Опыт Штерна-Герлаха был выполнен в 1922 г. и в конечном итоге привел к определению магнитного момента электрона. В этом эксперименте пучок атомов серебра массой \(m= 1.80\times 10^{-25}\)~кг вылетает из печи, поддерживаемой при температуре \(T=1.2 \times 10^3\)~К (рис. 1). Предположим, что при вылете из печи все атомы имеют одинаковый импульс вдоль направления \(z\). Влияние гравитации не учитывайте.
Скорость \(v_z\) атомов серебра, испущенных из печи, может быть оценена как \(\sqrt{3 k_B T/m}\). Вычислите значение скорости.
После испускания из печи атомы серебра проходят расстояние \(l_{1}=0.25\)~м вдоль оси \(z\). После этого атомы серебра проходят расстояние \(l_{2}=0.5\)~м между двумя магнитами. Магниты создают неоднородное магнитное поле \(B\) вдоль оси \(x\) с постоянным градиентом \(dB/dx\). Считайте, что магнитный момент атомов серебра направлен либо в направлении \(+x\), либо в направлении \(-x\), т.е. \(\vec{\mu_s}=\pm\mu_s\hat{\imath}\). После прохождения через магниты атомы серебра проходят расстояние \(l_{3}=0.25\)~м перед попаданием на экран \(PP'\). Расстояние между двумя местами попаданий на экране \(\Delta x\). Получение выражение для расстояния \(\Delta x\). Эта часть посвящена установке, создающей неоднородное магнитное поле (\(dB/dx \neq 0\)). Она состоит из нескольких подчастей. Два очень длинных провода, параллельных оси \(z\), расположены в точках \(A_1\, (0,-a,z)\) и \(A_2\,(0,a,z)\) (рис. ниже). Сила тока в проводах равна \(I_0\). Через провод \(y=-a\) ток протекает в направлении \(-\hat{k}\), через провод \(y=a\) — в направлении \(\hat{k}\). Вся система находится в среде с высокой относительной магнитной проницаемостью \(\mu_r\). Мы обозначаем \(\mu\) = \(\mu_0 \mu_r\). Провода изолированы и утечек тока нет.
Получите выражение для вектора индукции магнитного поля в точке \(P_1\, (x,y,0)\) в плоскости \(x\)-\(y\) (рис. 2).
Рассмотрим окружность с центром \(C\) на оси \(x\) (\(x_c,0\)) с радиусом равным длине отрезка \(A_1C\) (рис. 2). Определите направление вектора индукции магнитного поля в точках \(R\) (на оси \(x\)) и \(P_0\) (\(CP_0\) параллельна оси \(y\)).
Теперь рассмотрим случай, когда часть материала с высокой магнитной проницаемостью между окружностями радиусами $A_1C$ и $A_1D$ была удалена и заменена воздухом под низким давлением (рис. 2). Из непрерывности можно показать, что магнитное поле в этом зазоре описывается тем же выражением, что и в случае, когда вещество присутствует (мы используем данный факт без доказательства и вам его доказывать не требуется). Получите выражение для вектора индукции магнитного поля в точке \((x, 0)\) в области с воздухом.
Как указано выше, атомы серебра движутся в плоскости \((x,0,z)\) вдоль оси $z$ с начальной скоростью \(\vec{v}\,=\,v_z\hat{k}\). Магнитный момент атомов серебра \(\vec{\mu}_s=\pm\mu_s\hat{\imath}\). Получите выражение для модуля силы \(F_x\), действующей на атомы серебра в направлении оси \(x\). Выразите ответ через \(\mu_s, I_0, a, \mu\) и соответствующие координаты.
Мы считаем, что такая сила \(F_x\) действует на всем отрезке длиной \(l_2\) оси \(z\) (рис. 1). Также считаем, что атомы серебра проходят через среднюю точку \(P\) отрезка \(RQ\) (рис. 2). Следующие величины считайте заданными: \( \frac{\mu}{\mu_0} = 10^4;\) \(a=0.60\)~см; \(OC=0.60\)~см; \(OD=0.80\); \(I_0=2.00\)~А. Здесь \(\mu_0\) — магнитная постоянная. Получите численные значения для величин магнитного поля \(B_P\) и его градиента \(dB_P/dx\) в средней точке. Ответ выразите в единицах СИ.
В опыте Штерна-Герлаха было получено значение \(\Delta x\) = 0.20~см, если скорость атомов серебра была равна \(v_z = 5.00 \times 10^2\)~м/с. Получите значение магнитного момента \(\mu_s\) атомов серебра в единицах СИ.
Не все атомы серебра имеют одинаковую скорость. Пусть ширина интервала скоростей составляет 20 \%. Какой будет ширина \(\delta x\) каждой из линий на экране?
Какой вследствие этого будет погрешность \(\delta \mu_s\) определения значения магнитного момента?
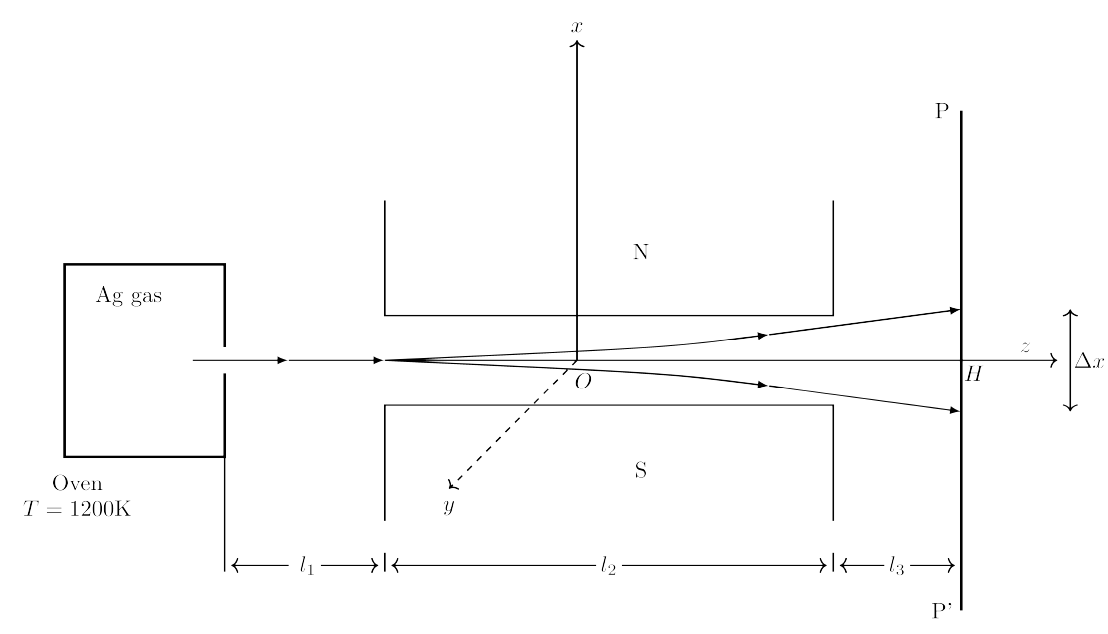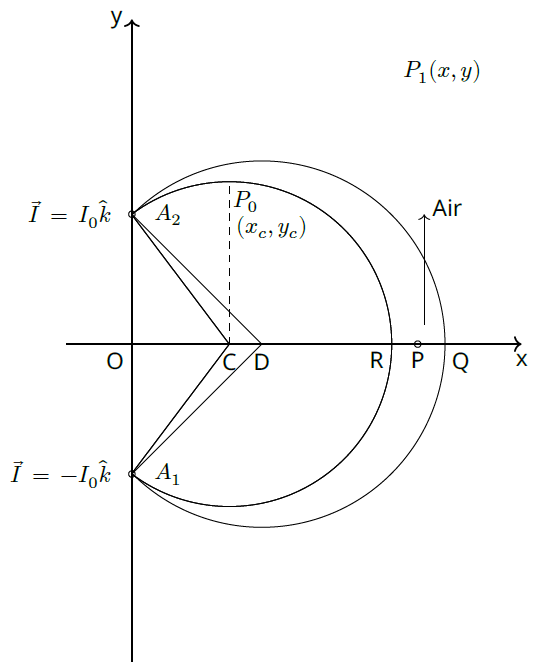
Скорость \(v_z\) атомов серебра, испущенных из печи, может быть оценена как \(\sqrt{3 k_B T/m}\). Вычислите значение скорости.
Ответ: $$v_z = \sqrt{\frac{3 k_B T}{m}} = 5.255\times 10^2 \text{ м} \cdot \text{с}^{-1}.$$

После испускания из печи атомы серебра проходят расстояние \(l_{1}=0.25\)~м вдоль оси \(z\). После этого атомы серебра проходят расстояние \(l_{2}=0.5\)~м между двумя магнитами. Магниты создают неоднородное магнитное поле \(B\) вдоль оси \(x\) с постоянным градиентом \(dB/dx\). Считайте, что магнитный момент атомов серебра направлен либо в направлении \(+x\), либо в направлении \(-x\), т.е. \(\vec{\mu_s}=\pm\mu_s\hat{\imath}\). После прохождения через магниты атомы серебра проходят расстояние \(l_{3}=0.25\)~м перед попаданием на экран \(PP'\). Расстояние между двумя местами попаданий на экране \(\Delta x\). Получение выражение для расстояния \(\Delta x\).
Решение: Величина ускорения $a$ атомов серебра в области, длиной $l_2$, равна $$a = \frac{\mu_s}{m} \frac{dB}{dx}.$$ Проекция скорости на горизонтальное направление постоянная и равна $v_z$. Расстояние $l_2$ проходится за время $l_2/v_z$. После прохождения области неоднородного магнитного поля отклонение составит $$\delta_1 = \frac{1}{2} \frac{\mu_s}{m} \frac{dB}{dx} \frac{l_2^2}{v_z^2}.$$ На последнем участке атом движется с постоянной скоростью, горизонтальная проекция равна $v_z$, вертикальная проекция скорости $v_{x0} = (\frac{\mu_s}{m} \frac{dB}{dx}) (\frac{l_2}{v_z}).$ Отклонение на этом последнем участке: $$\delta_2 = l_3 \frac{v_{x0}}{v_z} = l_3 l_2 \frac{\mu_s}{m v_z^2} \frac{dB}{dx}.$$ Полное отклонение $\delta_1+\delta_2$. Расстояние между линиями на экране $2 (\delta_1+\delta_2)$. Отсюда получается овтет.
Ответ: $$\Delta x = 2 \frac{\mu_s}{m} \frac{dB}{dx} \frac{l_2}{v_z^2} \left( \frac{l_2}{2} + l_3 \right).$$

Получите выражение для вектора индукции магнитного поля в точке \(P_1\, (x,y,0)\) в плоскости \(x\)-\(y\) (рис. 2).
Решение: Поле одного провода: $$\vec{B}_1(x,y)=\frac{\mu I_0}{2 \pi} \frac{\hat{k} \times (x \hat{i} + (y-a)\hat{j})}{r_1^2} .$$ Поле другого провода: $$\vec{B}_2(x,y)=- \frac{\mu I_0}{2 \pi} \frac{\hat{k} \times (x \hat{i} + (y+a)\hat{j})}{r_2^2} .$$ Суммарное поле находим как векторную сумму: $$\vec{B}(x,y) = \vec{B}_1(x,y) + \vec{B}_2(x,y)$$
Ответ: $$\vec{B}(x,y)=\frac{\mu I_0 a}{\pi r_1^2 r_2^2} \left[ 2xy \hat{j} + (x^2-y^2+a^2)\hat{i} \right]$$

Рассмотрим окружность с центром \(C\) на оси \(x\) (\(x_c,0\)) с радиусом равным длине отрезка \(A_1C\) (рис. 2). Определите направление вектора индукции магнитного поля в точках \(R\) (на оси \(x\)) и \(P_0\) (\(CP_0\) параллельна оси \(y\)).
Решение: Поле в точке $R(x_c+\sqrt{x_c^2+a^2},0)$ находим подстановкой $y=0$. Получаем что компонента $\hat{j}$ равна нулю. Поэтому, $\vec{B}(x,0) \propto \hat{i} $. Поле в точке $P_0(x_c, \sqrt{x_c^2+a^2})$ находим подстановкой координат в ответ C1. Получаем что компонента $\hat{i}$ равна нулю. Поэтому, $\vec{B}(x_c , (x_c^2+a^2)^{1/2}) \propto \hat{j} $
Ответ: $$\vec{B}(x,0) \propto \hat{i} $$ $$\vec{B}(x_c , (x_c^2+a^2)^{1/2}) \propto \hat{j} $$

Теперь рассмотрим случай, когда часть материала с высокой магнитной проницаемостью между окружностями радиусами $A_1C$ и $A_1D$ была удалена и заменена воздухом под низким давлением (рис. 2). Из непрерывности можно показать, что магнитное поле в этом зазоре описывается тем же выражением, что и в случае, когда вещество присутствует (мы используем данный факт без доказательства и вам его доказывать не требуется). Получите выражение для вектора индукции магнитного поля в точке \((x, 0)\) в области с воздухом.
Решение: Поле в зазоре описывается тем же выражением, что и в вопросе C1 при подстановке $y=0$.
Ответ: $$\vec{B} = \frac{\mu I_0 a}{\pi (x^2 + a^2)}\hat{i}$$

Как указано выше, атомы серебра движутся в плоскости \((x,0,z)\) вдоль оси $z$ с начальной скоростью \(\vec{v}\,=\,v_z\hat{k}\). Магнитный момент атомов серебра \(\vec{\mu}_s=\pm\mu_s\hat{\imath}\). Получите выражение для модуля силы \(F_x\), действующей на атомы серебра в направлении оси \(x\). Выразите ответ через \(\mu_s, I_0, a, \mu\) и соответствующие координаты.
Решение: Сила на магнитный диполь $$F_x = \mu_s \frac{dB_x}{dx}.$$
Ответ: $$F_x = \frac{\mu_s \mu I_0}{\pi} \times \frac{2ax}{(x^2+a^2)^2}.$$

Мы считаем, что такая сила \(F_x\) действует на всем отрезке длиной \(l_2\) оси \(z\) (рис. 1). Также считаем, что атомы серебра проходят через среднюю точку \(P\) отрезка \(RQ\) (рис. 2). Следующие величины считайте заданными: \( \frac{\mu}{\mu_0} = 10^4;\) \(a=0.60\)~см; \(OC=0.60\)~см; \(OD=0.80\); \(I_0=2.00\)~А. Здесь \(\mu_0\) — магнитная постоянная. Получите численные значения для величин магнитного поля \(B_P\) и его градиента \(dB_P/dx\) в средней точке. Ответ выразите в единицах СИ.
Решение: Координата точки $P$: $$y=0,$$ $$x_P = 1.624 \times 10^{-2} \text{ м}.$$ Магнитное поле: $$B_x (x_P, 0) = \frac{\mu}{\mu_0} \frac{\mu_0 I_0 a}{\pi (x^2 + a^2)}.$$ Градиент магнитного поля: $$\left( \frac{\partial B_x}{ \partial x} \right)_ {x_P} = \frac{2x}{(x^2+a^2)} \times B_x(x_P,0).$$
Ответ: $$B_x(x_P,0) = 0.16 \text{ Тл}.$$ $$\left( \frac{\partial B_x}{ \partial x} \right)_ {x_P} =17.34 \text{ Тл/м}.$$

В опыте Штерна-Герлаха было получено значение \(\Delta x\) = 0.20~см, если скорость атомов серебра была равна \(v_z = 5.00 \times 10^2\)~м/с. Получите значение магнитного момента \(\mu_s\) атомов серебра в единицах СИ.
Решение: Выразим магнитный момент $\mu_s$ из выражения: $$\Delta x = 2 \frac{\mu_s}{m} \frac{dB}{dx} \frac{l_2}{v_z^2} \left( \frac{l_2}{2} + l_3 \right).$$
Ответ: $$\mu_s = \frac{m \Delta x}{2 \left( \frac{\partial B_x}{ \partial x} \right)_ {x_P}} \times \frac{1}{\left[ \frac{l_2}{v_z^2} \left( \frac{l_2}{2} + l_3 \right) \right]} = \mu_s = 1.04 \times 10^{-23} \text{ Дж/Тл} $$

Не все атомы серебра имеют одинаковую скорость. Пусть ширина интервала скоростей составляет 20 \%. Какой будет ширина \(\delta x\) каждой из линий на экране?
Решение: Из формулы B1, так как зависимость от скорости $v_z$ квадратичная, получаем: $$\frac{\delta (\Delta x) }{\Delta x} = 2 \frac{\delta v_z }{v_z}.$$ Ширина линии на экране будет равна половине расстояния между линиями.
Ответ: $$\delta (\Delta x/2) = \frac{1}{2} \cdot \Delta x \cdot 2 \frac{\delta v_z}{v_z} = 0.04 \text{ см}$$

Какой вследствие этого будет погрешность \(\delta \mu_s\) определения значения магнитного момента?
Решение: Из прошлого пункта разброс в расстоянии между линиями от 0.16 см до 0.24 см. Когда разброса не было, расстояние было 0.2 см. Связь между расстоянием и магнитным моментом линейная. Погрешность расстояния 20%. Погрешность магнитного момента тоже 20%.
Ответ: $\mu_s = (1.04 \pm 0.21) \times 10^{-23}$ Дж/Тл
Темы:
T, Электромагнетизм, Азиатские, Движение в магнитном поле, 2022, Неоднородное магнитное поле, Магнитный момент